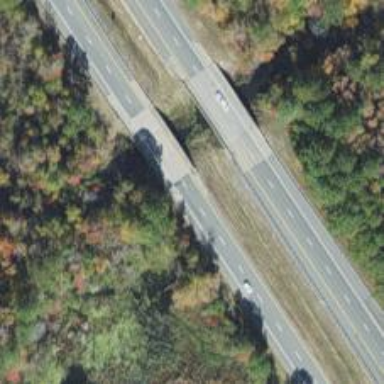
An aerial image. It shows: Beam-structured bridge on motorway.